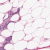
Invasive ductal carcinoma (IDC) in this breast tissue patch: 1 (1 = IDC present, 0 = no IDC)